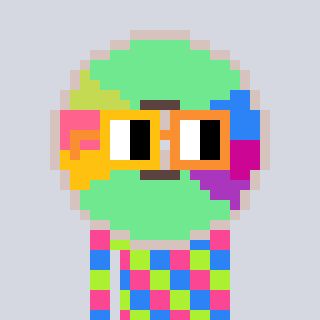
a pixel art character with square yellow and orange glasses, a cd-shaped head and a bege-colored body on a cool background